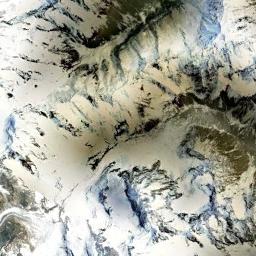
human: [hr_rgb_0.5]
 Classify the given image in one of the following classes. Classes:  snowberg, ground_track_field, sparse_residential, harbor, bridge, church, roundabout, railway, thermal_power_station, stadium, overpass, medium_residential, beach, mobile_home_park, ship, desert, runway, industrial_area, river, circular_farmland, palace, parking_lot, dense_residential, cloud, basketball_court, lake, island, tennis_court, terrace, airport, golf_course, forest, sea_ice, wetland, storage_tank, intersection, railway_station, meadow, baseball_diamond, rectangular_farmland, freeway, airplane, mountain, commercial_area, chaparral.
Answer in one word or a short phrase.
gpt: snowberg